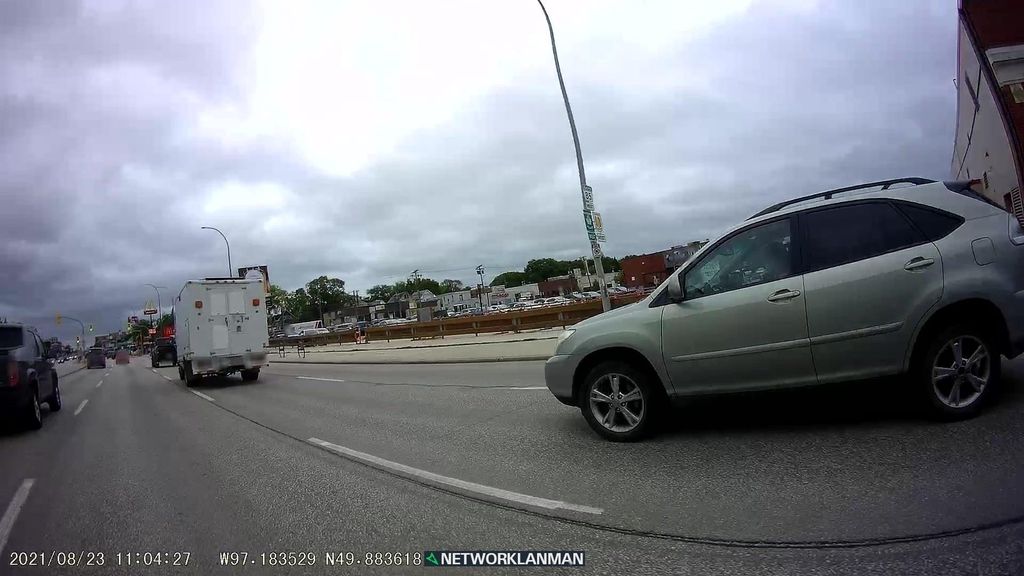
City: winnipeg